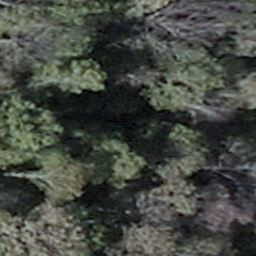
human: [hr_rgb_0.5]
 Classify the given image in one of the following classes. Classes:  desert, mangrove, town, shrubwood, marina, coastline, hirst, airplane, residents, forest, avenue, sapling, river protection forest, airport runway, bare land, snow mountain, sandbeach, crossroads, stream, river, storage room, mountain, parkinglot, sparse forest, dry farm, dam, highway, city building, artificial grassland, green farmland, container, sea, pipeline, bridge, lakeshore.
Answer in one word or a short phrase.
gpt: shrubwood